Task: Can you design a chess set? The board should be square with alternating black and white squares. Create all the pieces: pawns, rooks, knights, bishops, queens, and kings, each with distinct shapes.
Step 4591:
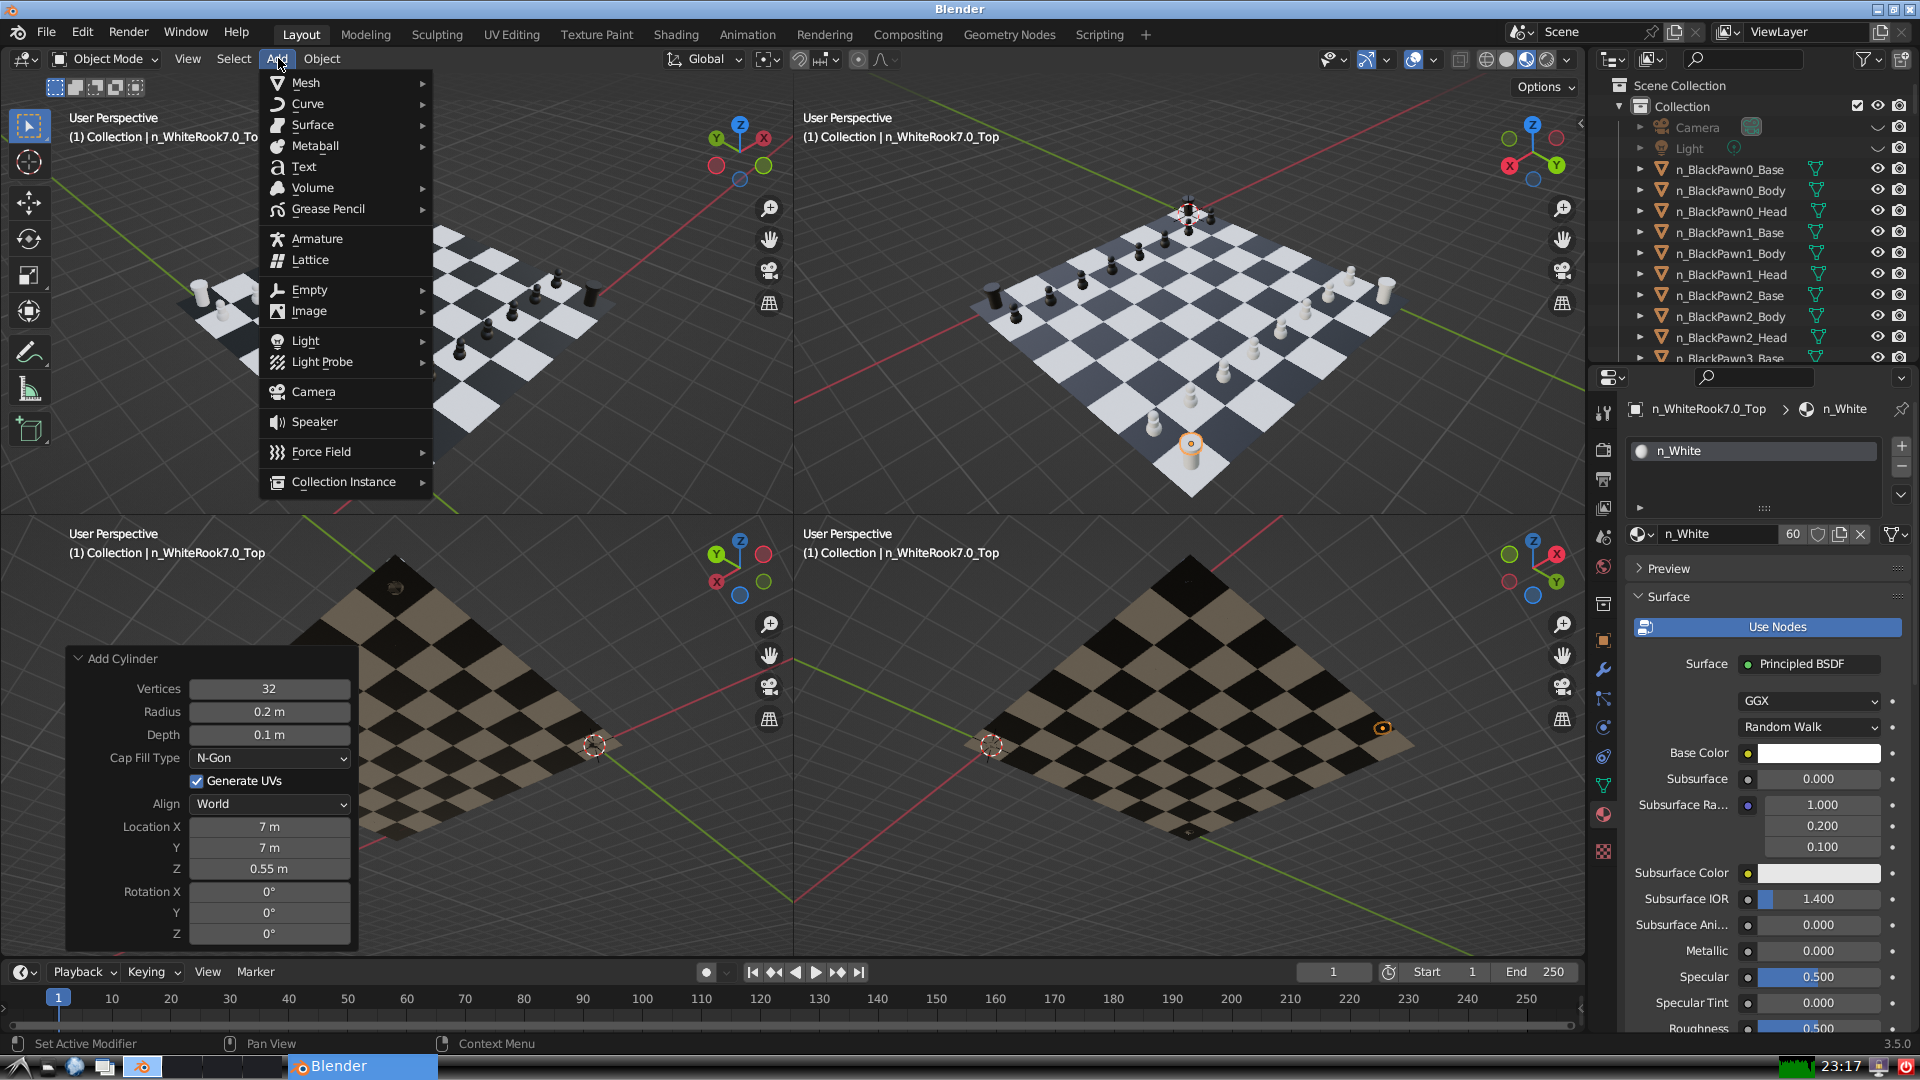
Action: {"mouse_move": [304, 84]}